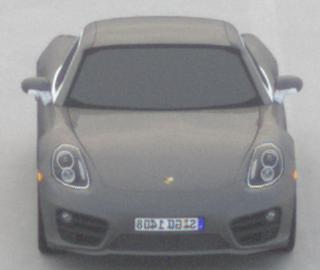
Make: Porsche
Model: Cayman
Detailed model: Cayman (981C)
Model produced from: 2013/03
Model produced until: 2014/04
Doors: 2
Color: gray
Road condition: dry road
Daytime: morning or afternoon
Contrast: low contrast